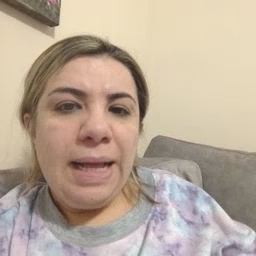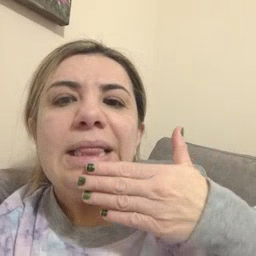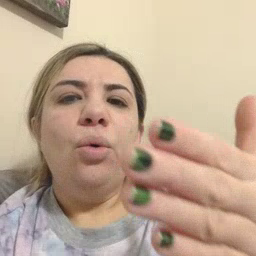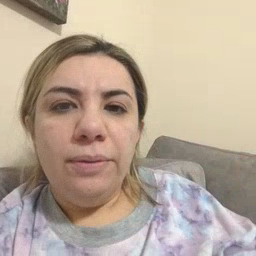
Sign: thankyou